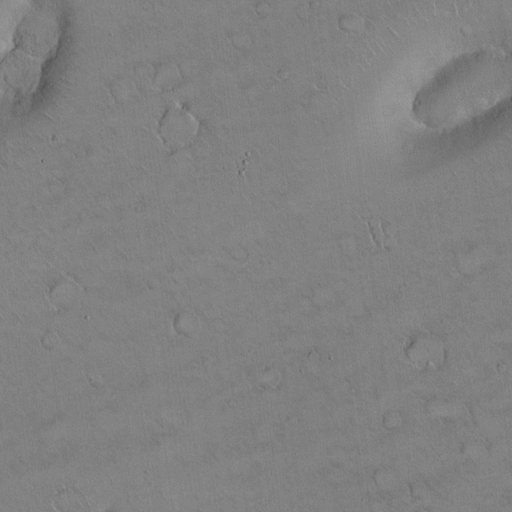
Objects detected: cone, cone